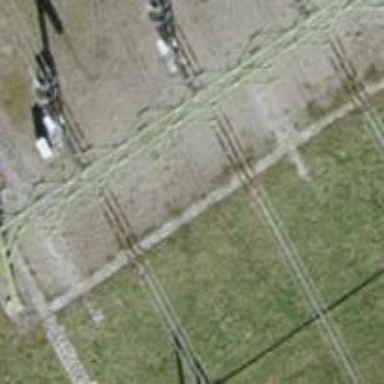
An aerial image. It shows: Insulator used in power systems.